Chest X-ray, AP view. Patient: 53 years old, sex F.
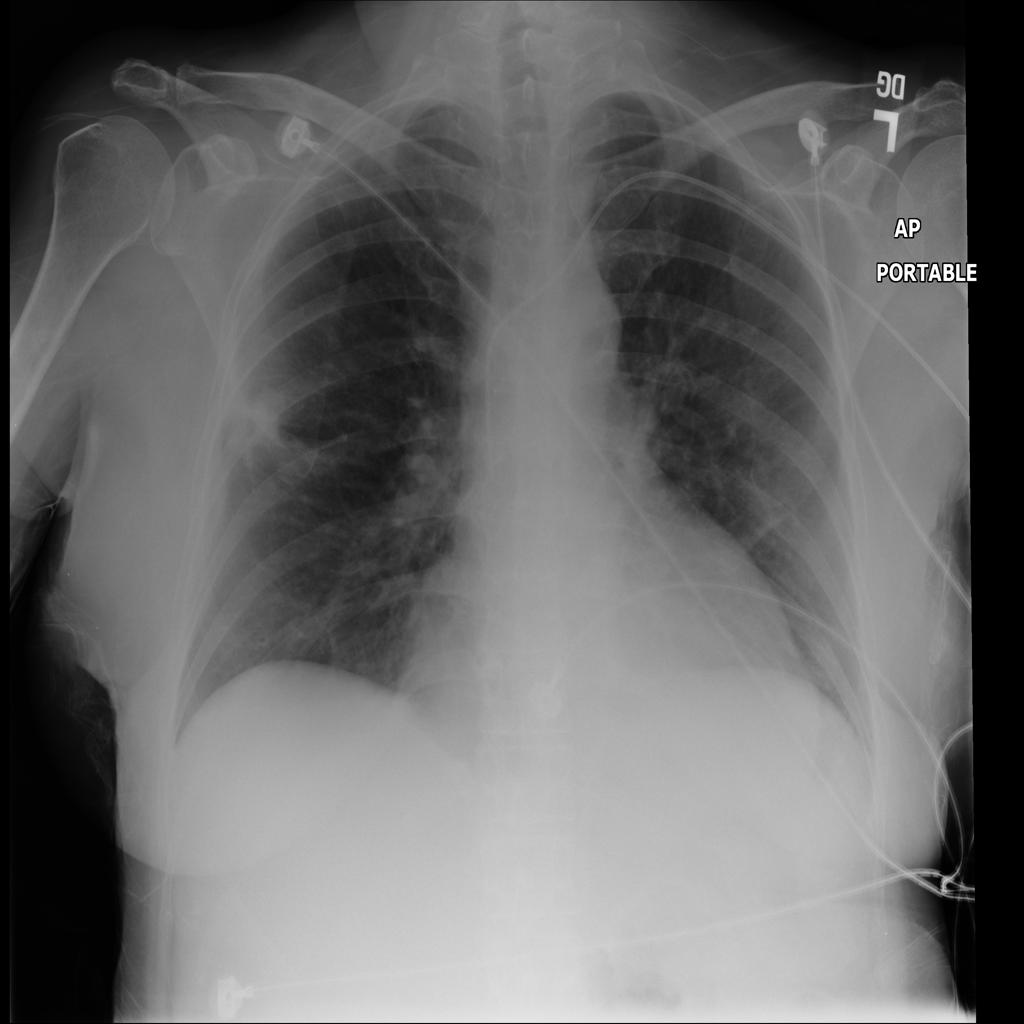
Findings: No Finding